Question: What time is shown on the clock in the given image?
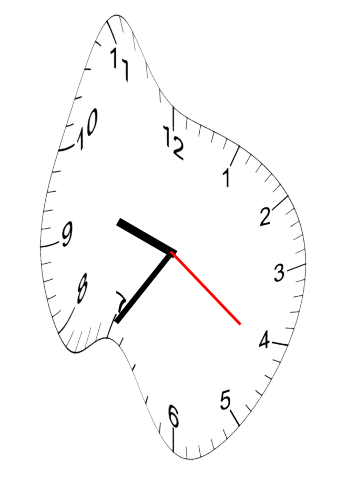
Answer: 09:35:21